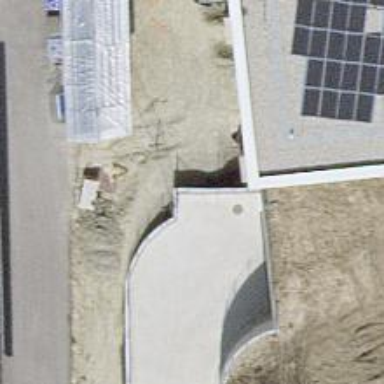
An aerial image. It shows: Charging station.